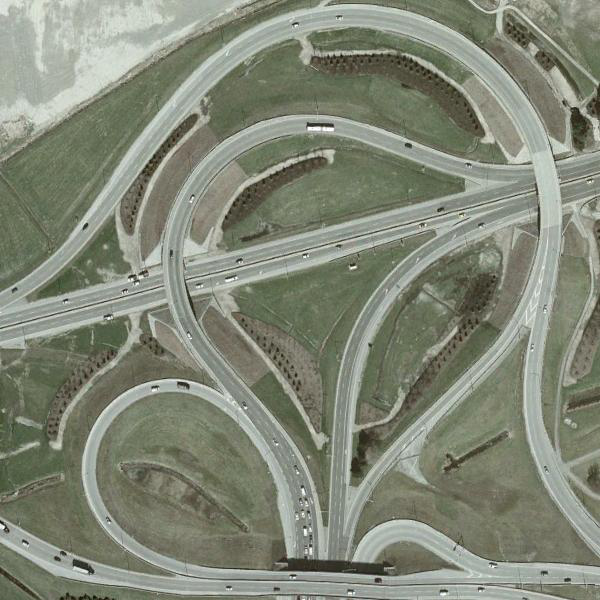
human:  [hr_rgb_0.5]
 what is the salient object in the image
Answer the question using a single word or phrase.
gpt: viaduct